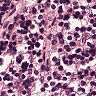
Metastatic tissue present: no